Field crop: maize
Growth stage: 1
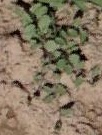
Species: convolvulus